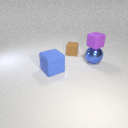
large blue metal sphere below small purple rubber cube